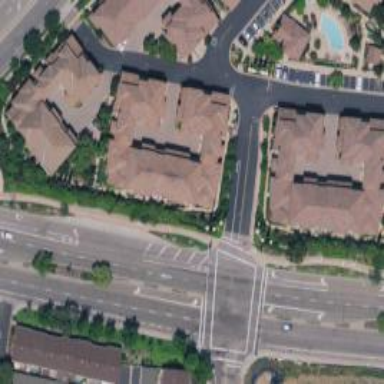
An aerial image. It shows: Living street.